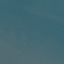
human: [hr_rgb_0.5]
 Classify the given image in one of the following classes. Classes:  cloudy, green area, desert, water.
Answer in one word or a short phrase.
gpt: water